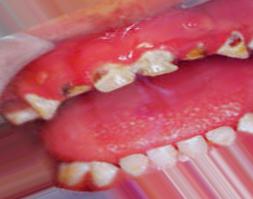
Condition: Caries